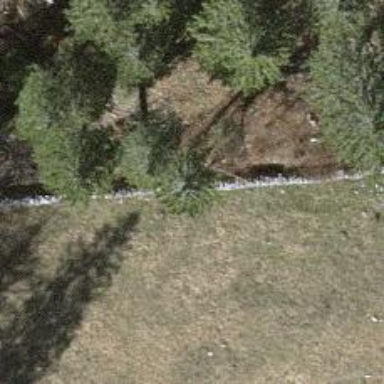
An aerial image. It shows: Wall barrier.